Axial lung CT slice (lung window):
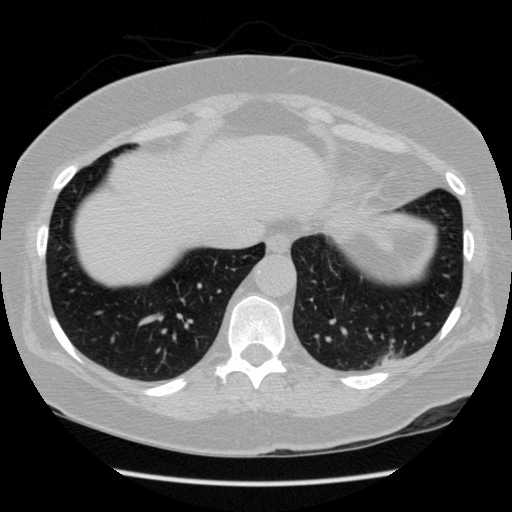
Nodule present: yes
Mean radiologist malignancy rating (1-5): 1